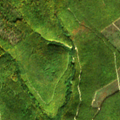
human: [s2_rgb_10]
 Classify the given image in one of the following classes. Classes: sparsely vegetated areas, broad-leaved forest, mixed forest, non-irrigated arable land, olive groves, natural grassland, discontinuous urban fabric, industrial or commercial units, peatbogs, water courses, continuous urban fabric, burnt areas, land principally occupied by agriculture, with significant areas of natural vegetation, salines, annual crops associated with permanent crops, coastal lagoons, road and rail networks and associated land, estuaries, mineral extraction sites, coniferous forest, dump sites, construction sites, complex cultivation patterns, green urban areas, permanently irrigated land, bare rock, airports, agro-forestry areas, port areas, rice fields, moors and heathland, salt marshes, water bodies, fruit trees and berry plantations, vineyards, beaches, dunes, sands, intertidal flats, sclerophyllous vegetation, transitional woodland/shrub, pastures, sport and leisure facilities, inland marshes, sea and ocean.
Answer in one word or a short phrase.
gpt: broad-leaved forest